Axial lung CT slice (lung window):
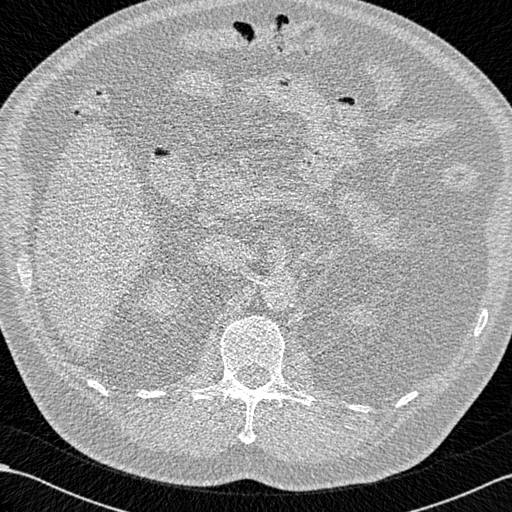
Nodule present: no